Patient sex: M
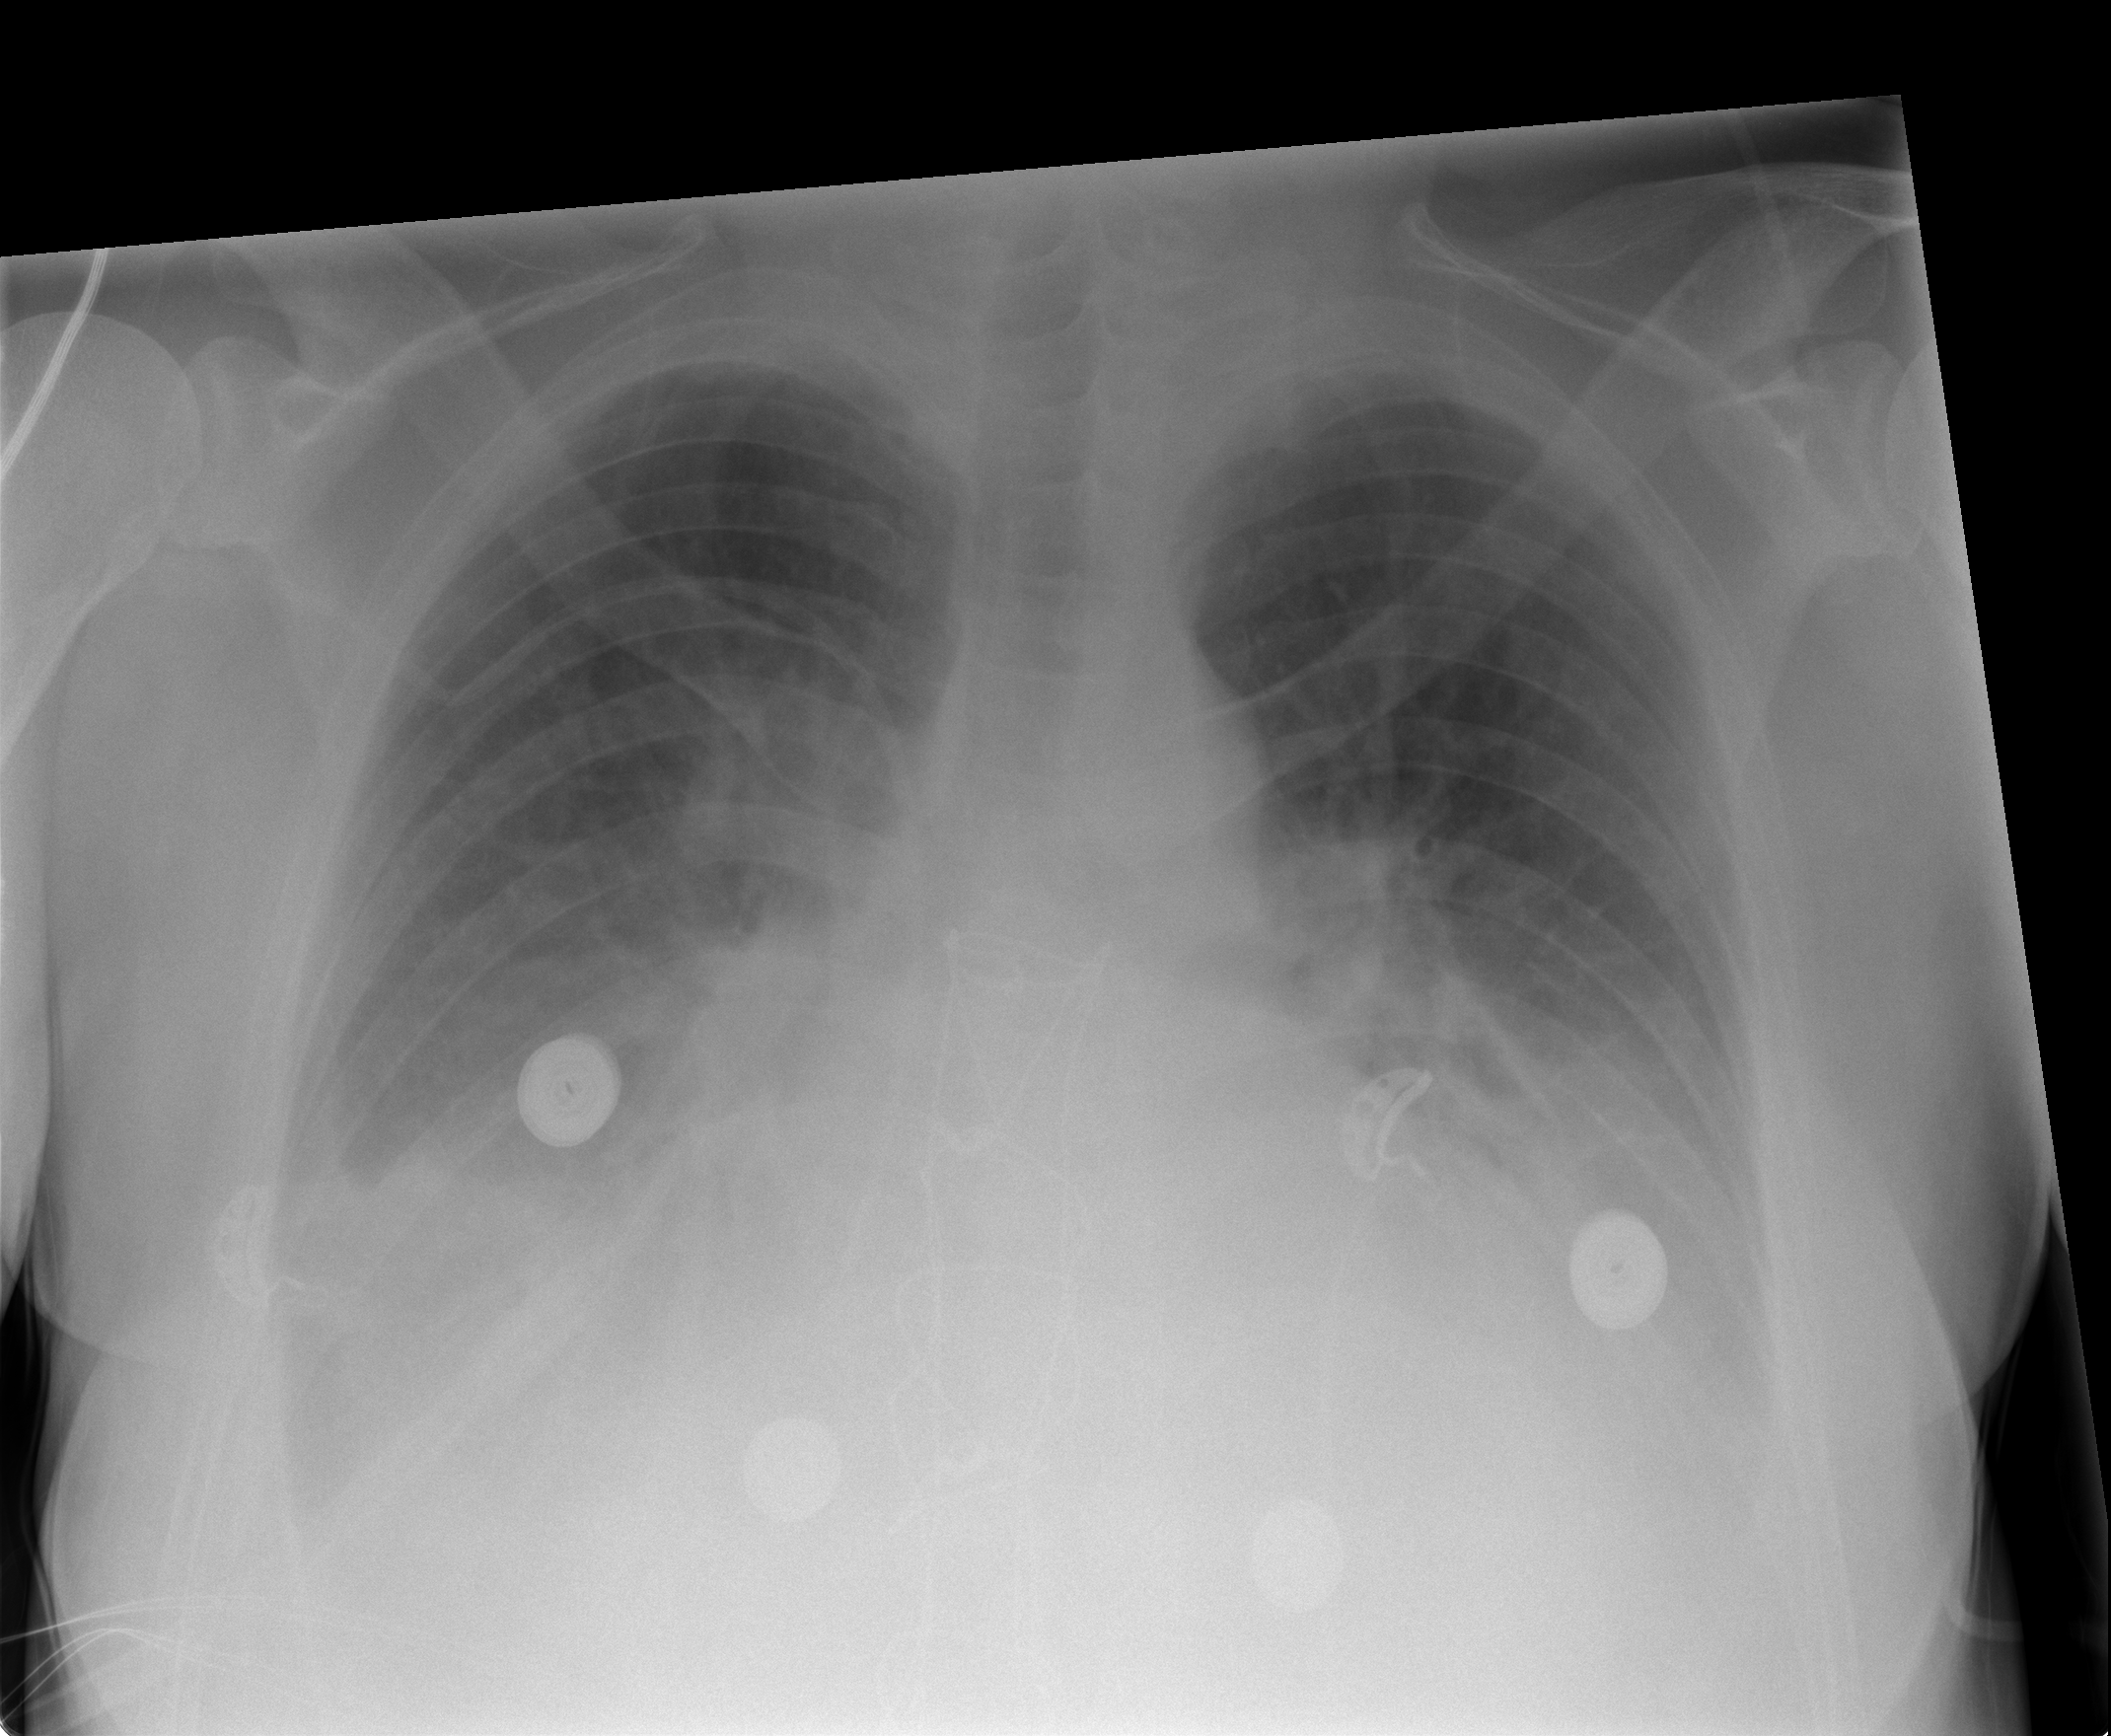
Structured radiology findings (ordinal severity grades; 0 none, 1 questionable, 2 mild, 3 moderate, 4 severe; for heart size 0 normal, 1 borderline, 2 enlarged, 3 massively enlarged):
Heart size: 2
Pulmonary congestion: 2
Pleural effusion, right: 3
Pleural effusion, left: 3
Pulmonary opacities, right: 0
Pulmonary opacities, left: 0
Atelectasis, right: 2
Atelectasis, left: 2